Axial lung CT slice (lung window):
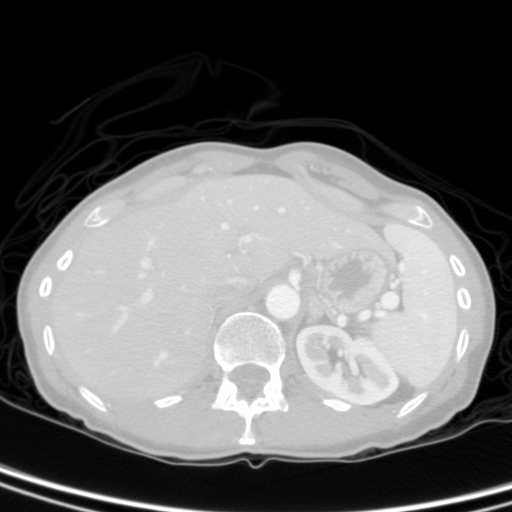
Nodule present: no